Question: I'm going to do a presentation about programming languages in our class, gonna talk about the basics. It's going to be a brief one, around 5-10 minutes. The audience has no knowledge in this subject.
One of the things I'm going to talk about is low-level and high-level languages, and machine code. To simplify and visualize the difference I created this <URL>

But this is just a guess. I'm not sure if this is correct. Probably not. Could you enlighten me on how this process works without going into too much detail?
---
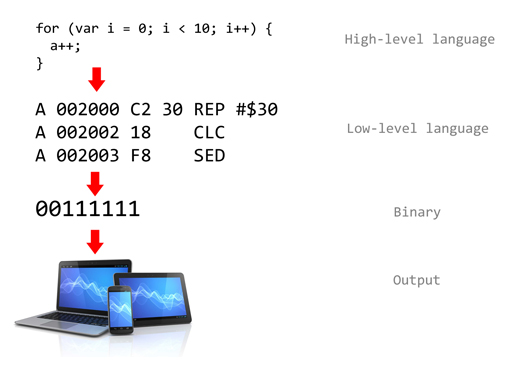
Answer: What happens largely depends on your environment, so there is no one answer. A general high level view, considering you're starting with what appears to be the C language and assuming its a standard environment (not something such as a Java virtual machine) is that:
1. A compiler converts C to assembly
2. An assembler converts assembly to object code (what you show as "low-level language")
3. A linker gathers one or more file of object code and attempts to fill out its needs with the content of libraries it knows about. This output is still object code, but step 3's object code was for a specific file's instructions only. This object code is in a format appropriate for step 4.
4. A loader reads the program into memory, potentially satisfying dynamic links that are required to run the program. It takes operating system specific steps to create a process that will execute the program.